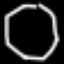
Label: octagon